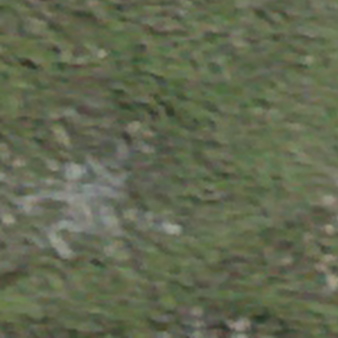
Label: other